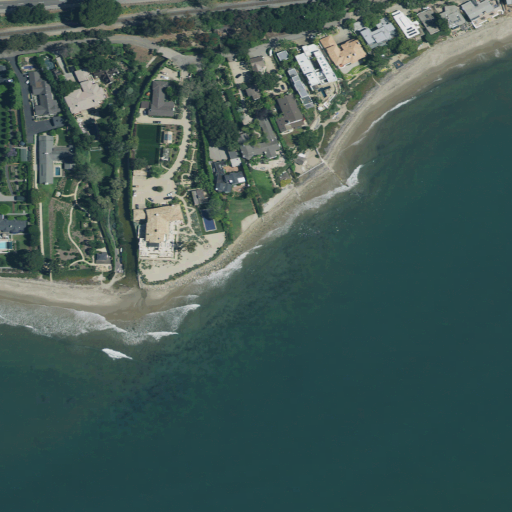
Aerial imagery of cape in California named Fernald Point containing open water, open development, low intensity development, medium intensity development, and high intensity development